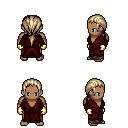
a pixel art fantasy rpg character, male body template, human, dark skin, red robe, robe skirt, white blonde ponytail hairstyle, gold gloves, four views (front, back, left, right), 2x2 character sprite sheet, small pixel art, hard edges, no anti-aliasing